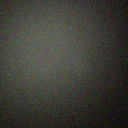
Screen state: off